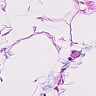
Metastatic tissue present: no